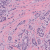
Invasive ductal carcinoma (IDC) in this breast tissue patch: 1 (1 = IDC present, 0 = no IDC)